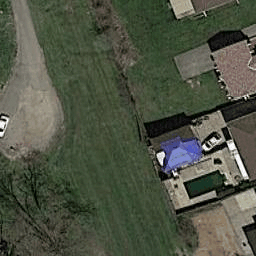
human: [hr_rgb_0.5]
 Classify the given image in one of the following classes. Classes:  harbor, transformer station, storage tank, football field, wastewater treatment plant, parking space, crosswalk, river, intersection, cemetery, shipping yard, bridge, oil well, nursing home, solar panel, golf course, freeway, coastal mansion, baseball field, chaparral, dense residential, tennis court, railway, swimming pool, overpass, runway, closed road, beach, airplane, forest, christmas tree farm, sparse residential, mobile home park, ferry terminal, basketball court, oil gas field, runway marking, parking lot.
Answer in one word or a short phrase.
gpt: sparse residential